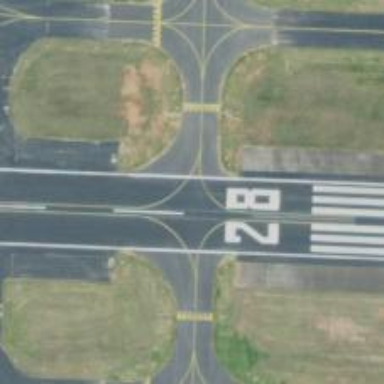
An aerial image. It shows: View of taxiway at the airport.